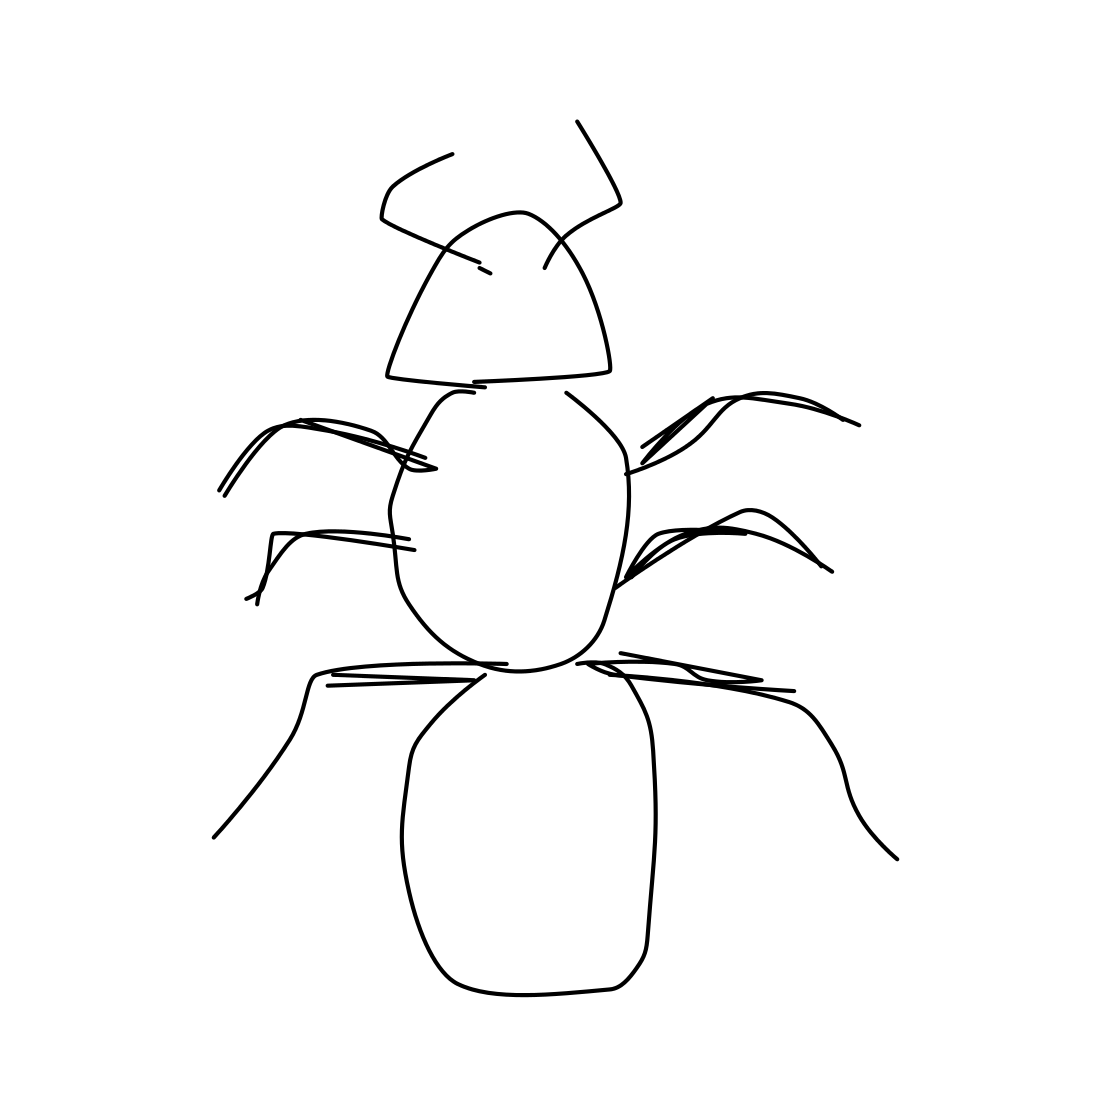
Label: ant